Current action and preconditions to check: trajectory_clear

Your task: For each precondition in the list above, predict whether it will hold at this action.

Consider the current scene as observed from the mobile robot's camera, and analyze the predicted future states of all dynamic agents (e.g., people, animals, vehicles, or any moving entities) within the NEXT SECOND.

IMPORTANT: Only answer "very likely" if you are absolutely certain—based on strong, clear evidence—that a dynamic agent will violate the precondition in the predicted future state. Do NOT answer "very likely" for unlikely, ambiguous, or low-probability risks.

Ask yourself for each precondition: Is there a high probability, with clear and convincing evidence, that the predicted future states of any dynamic agent will interfere with the predicted future state of the currently executing action within the NEXT SECOND, causing that precondition to fail?

Assess the risk level based on these predictions. Use "likely" or "very likely" if motions create a clear risk of interference.

Use "neutral" or "improbable" if agents are nearby but their predicted paths are clearly diverging or non-conflicting.

Failure Risk Categories: "very improbable", "improbable", "neutral", "likely", "very likely"

Answer Format: Output ONLY the probability_of_failure value from these categories: "very improbable", "improbable", "neutral", "likely", "very likely"

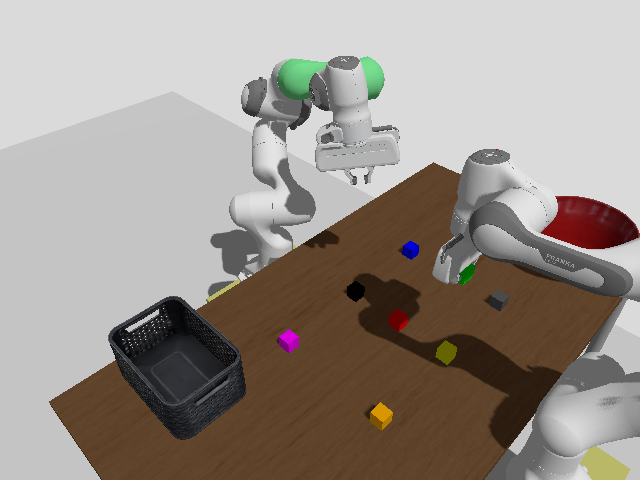

Answer: very improbable